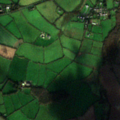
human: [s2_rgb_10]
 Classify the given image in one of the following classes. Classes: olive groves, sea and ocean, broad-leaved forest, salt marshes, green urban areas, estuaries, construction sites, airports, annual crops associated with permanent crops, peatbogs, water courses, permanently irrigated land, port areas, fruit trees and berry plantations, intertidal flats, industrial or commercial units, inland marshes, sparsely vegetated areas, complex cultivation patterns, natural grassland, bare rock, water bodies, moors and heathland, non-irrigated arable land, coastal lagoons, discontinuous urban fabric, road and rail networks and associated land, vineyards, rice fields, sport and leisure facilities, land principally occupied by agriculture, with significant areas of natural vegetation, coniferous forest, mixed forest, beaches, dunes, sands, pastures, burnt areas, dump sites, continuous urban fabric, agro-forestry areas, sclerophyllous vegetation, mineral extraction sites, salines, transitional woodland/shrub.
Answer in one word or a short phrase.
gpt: non-irrigated arable land, pastures